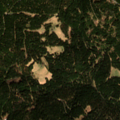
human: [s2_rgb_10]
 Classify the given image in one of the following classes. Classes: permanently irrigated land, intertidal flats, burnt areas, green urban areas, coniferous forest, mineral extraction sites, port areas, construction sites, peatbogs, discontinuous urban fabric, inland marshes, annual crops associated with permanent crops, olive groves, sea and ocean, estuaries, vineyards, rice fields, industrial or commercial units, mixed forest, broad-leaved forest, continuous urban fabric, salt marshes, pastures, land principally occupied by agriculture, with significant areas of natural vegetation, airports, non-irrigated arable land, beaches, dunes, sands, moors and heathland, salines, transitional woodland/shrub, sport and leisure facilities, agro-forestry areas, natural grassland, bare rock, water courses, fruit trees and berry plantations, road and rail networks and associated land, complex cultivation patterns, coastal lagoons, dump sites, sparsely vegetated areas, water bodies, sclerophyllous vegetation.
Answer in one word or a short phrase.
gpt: pastures, coniferous forest, mixed forest